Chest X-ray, AP view. Patient: 68 years old, sex F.
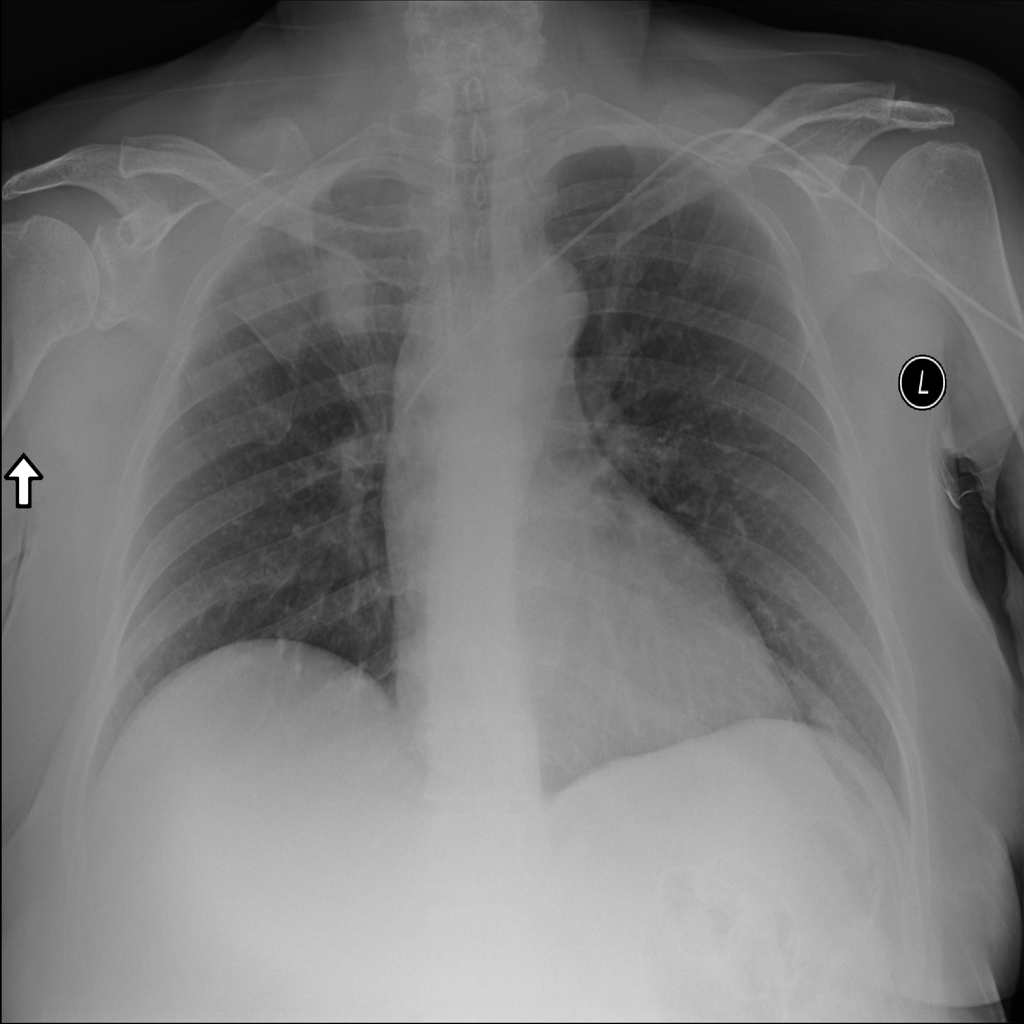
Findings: No Finding